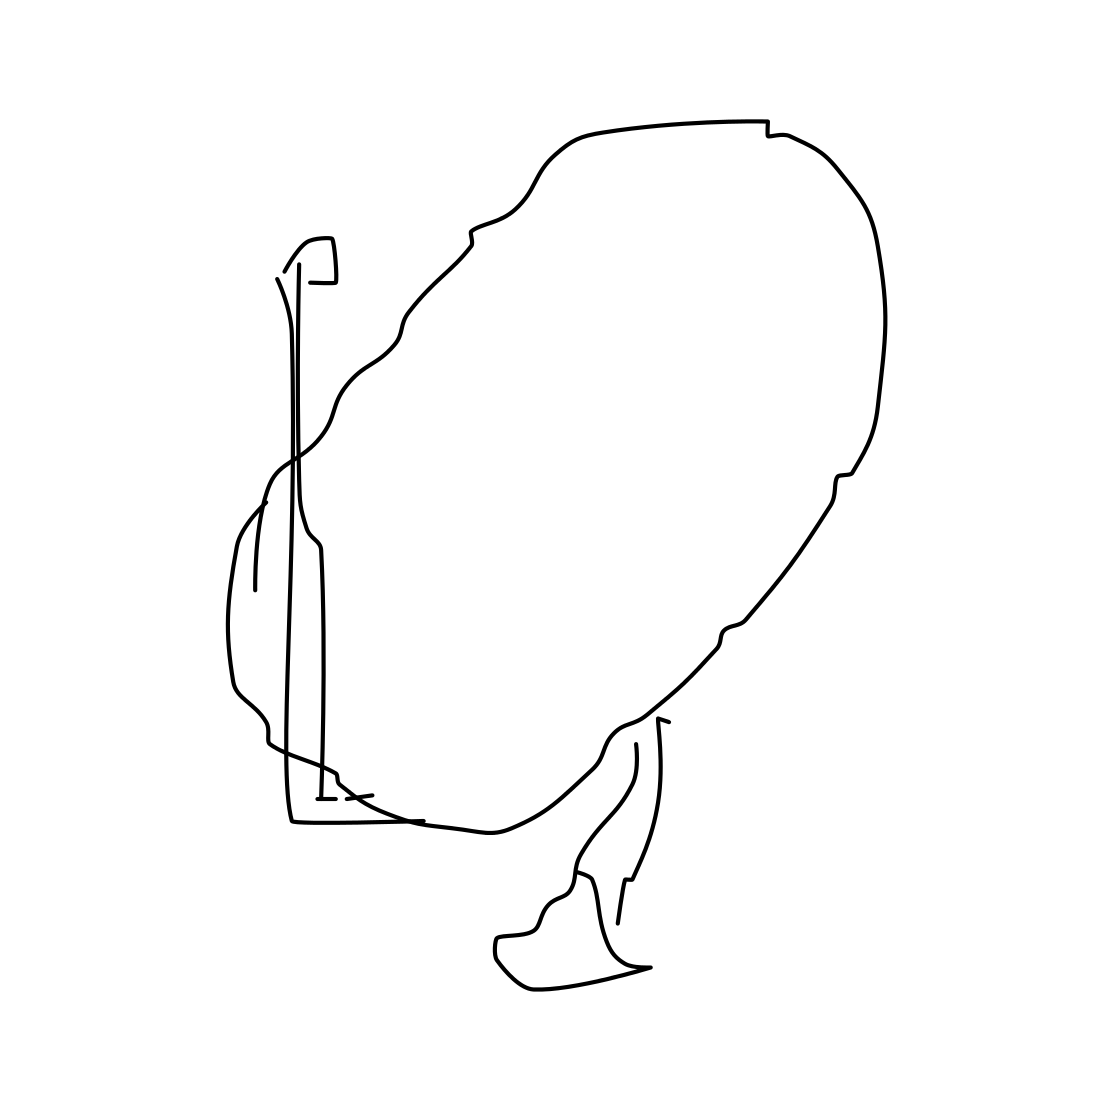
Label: satellite dish